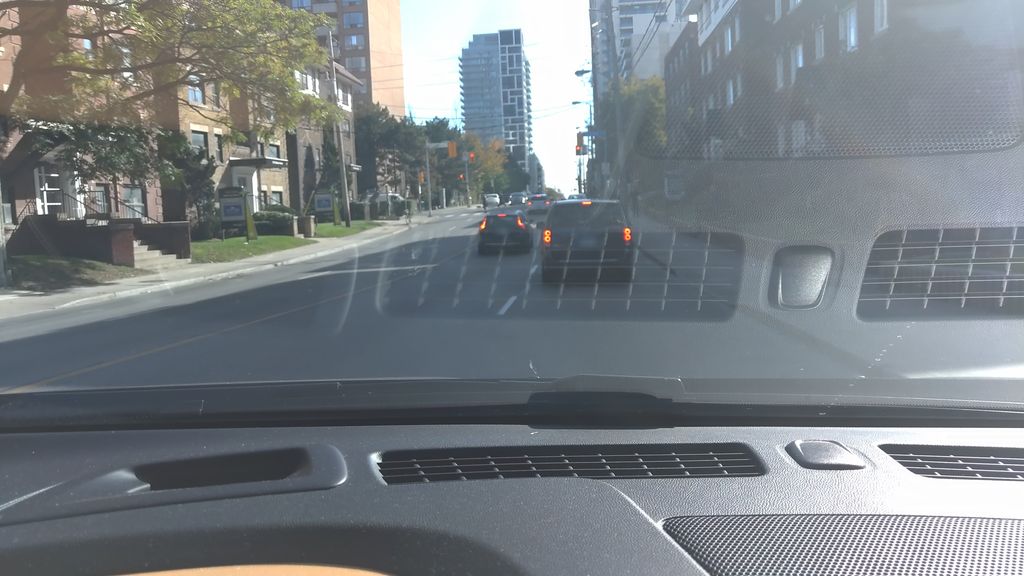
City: toronto